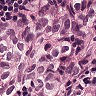
Metastatic tissue present: yes